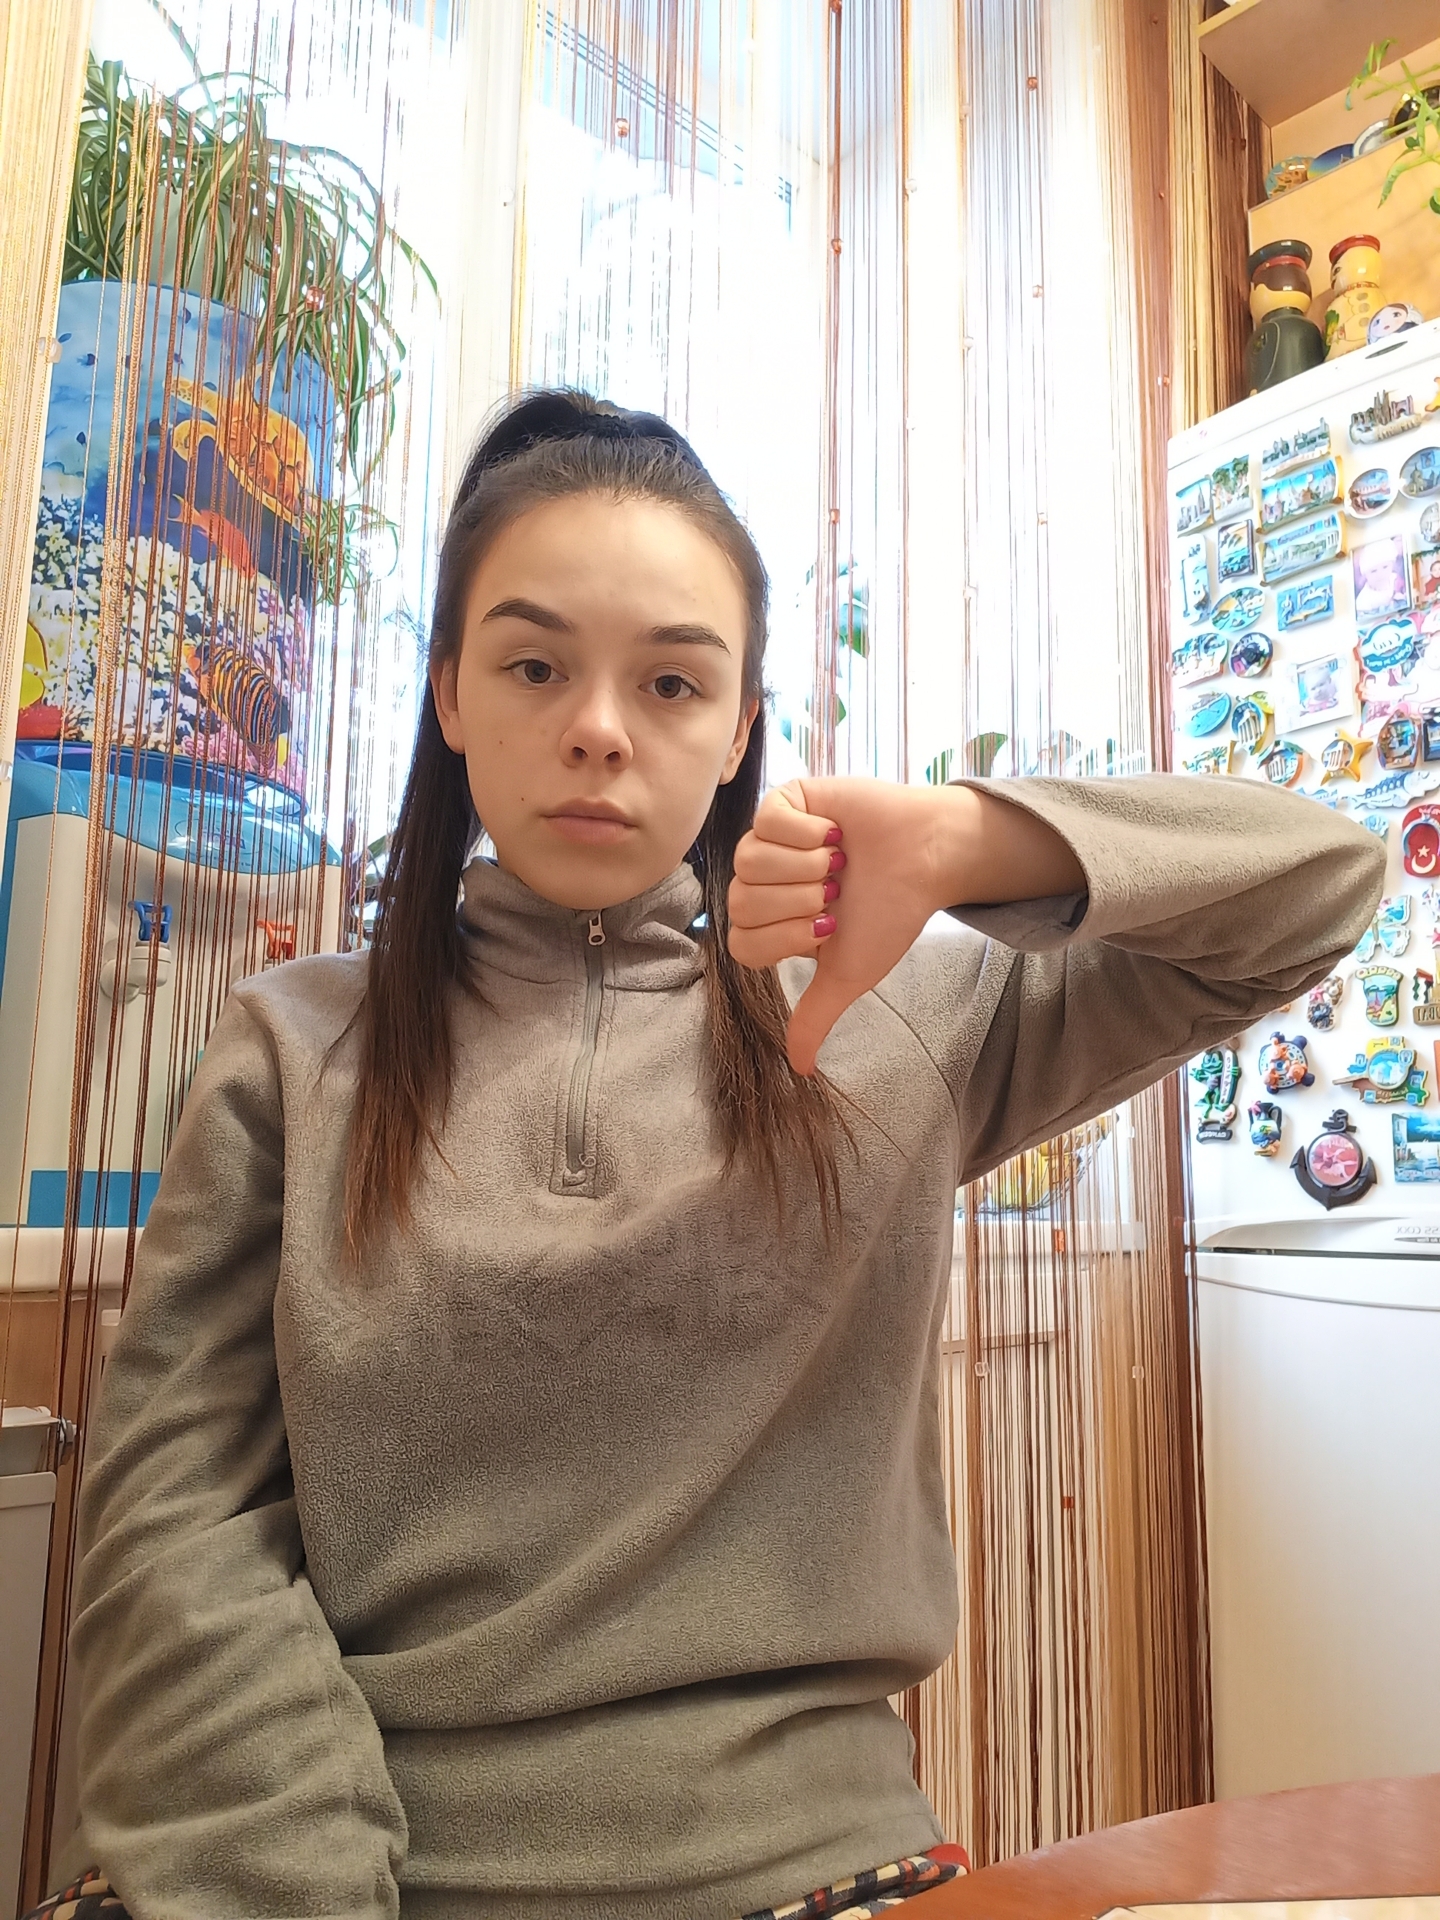
Label: clear